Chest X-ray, AP view. Patient: 56 years old, sex F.
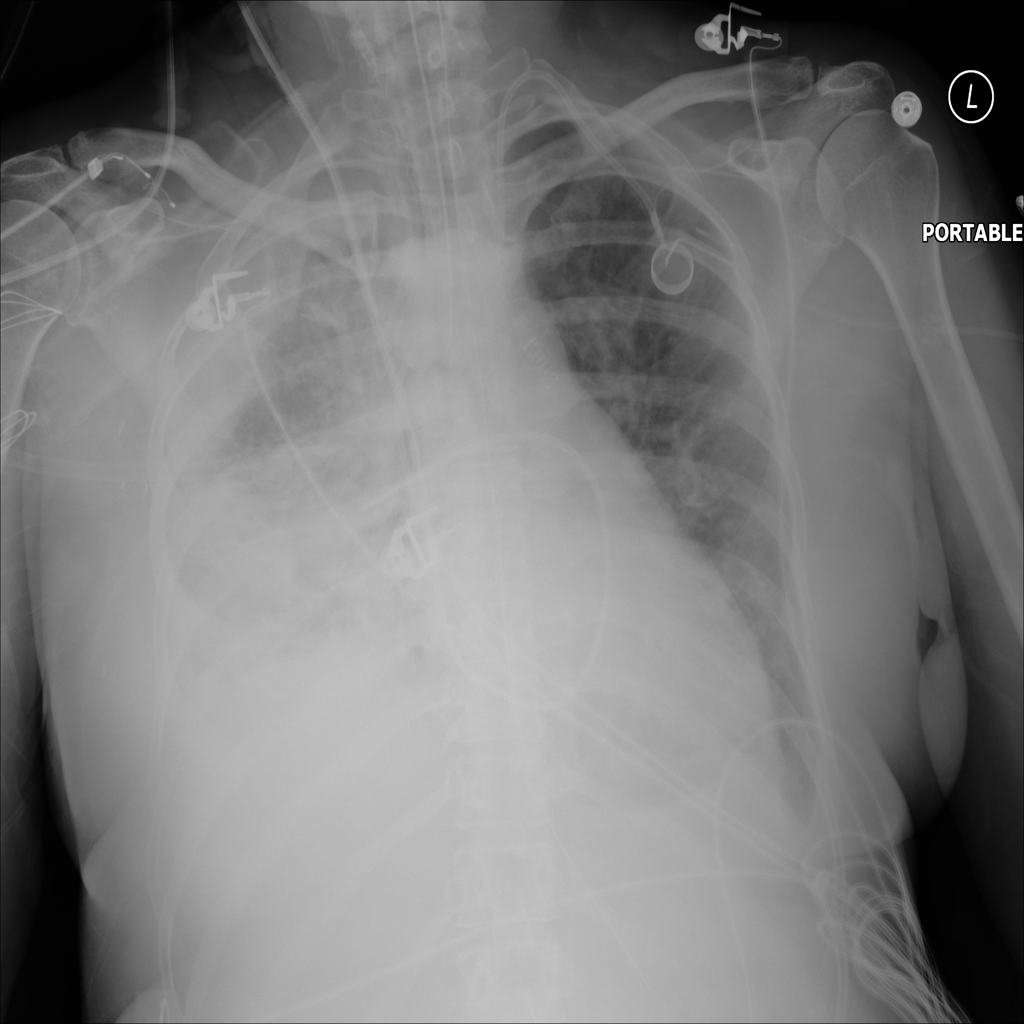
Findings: No Finding